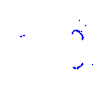
Particle: kaon